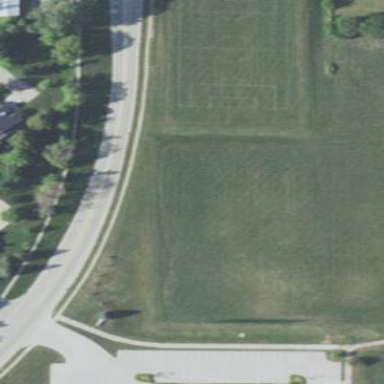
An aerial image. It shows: Soccer pitch for leisure land activities.